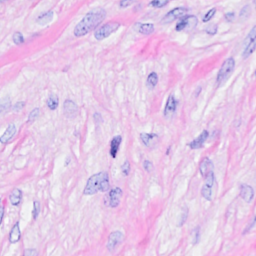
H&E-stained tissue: Breast